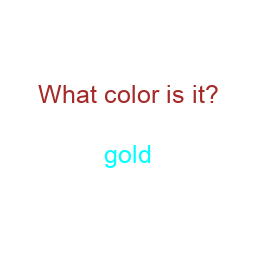
Color: cyan
Color name shown: gold
Background color: white
Question text color: brown